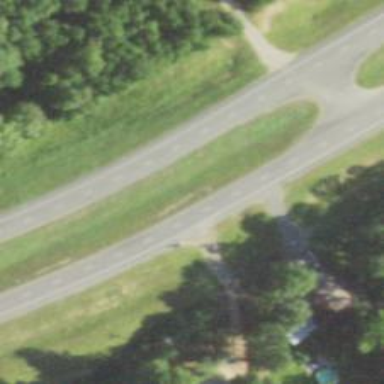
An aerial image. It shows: This image shows trunk highway that functions as expressway.